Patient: sex F, age 58
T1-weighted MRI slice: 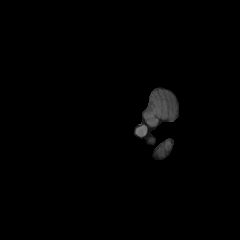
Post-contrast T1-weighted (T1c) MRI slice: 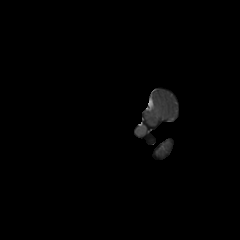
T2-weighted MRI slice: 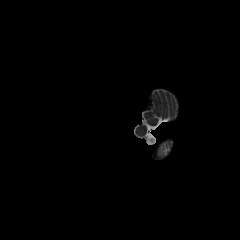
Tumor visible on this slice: no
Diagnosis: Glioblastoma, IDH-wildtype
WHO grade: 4